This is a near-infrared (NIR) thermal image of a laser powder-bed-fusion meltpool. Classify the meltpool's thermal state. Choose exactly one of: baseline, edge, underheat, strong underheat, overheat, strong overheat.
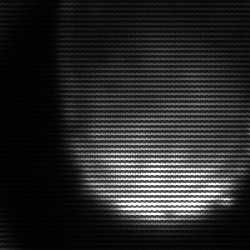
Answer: edge